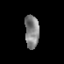
Tissue: prostate
Cell type: T cells
Senescence score: 0.3231
Nuclear area (px): 461
Mean DAPI intensity: 132.601